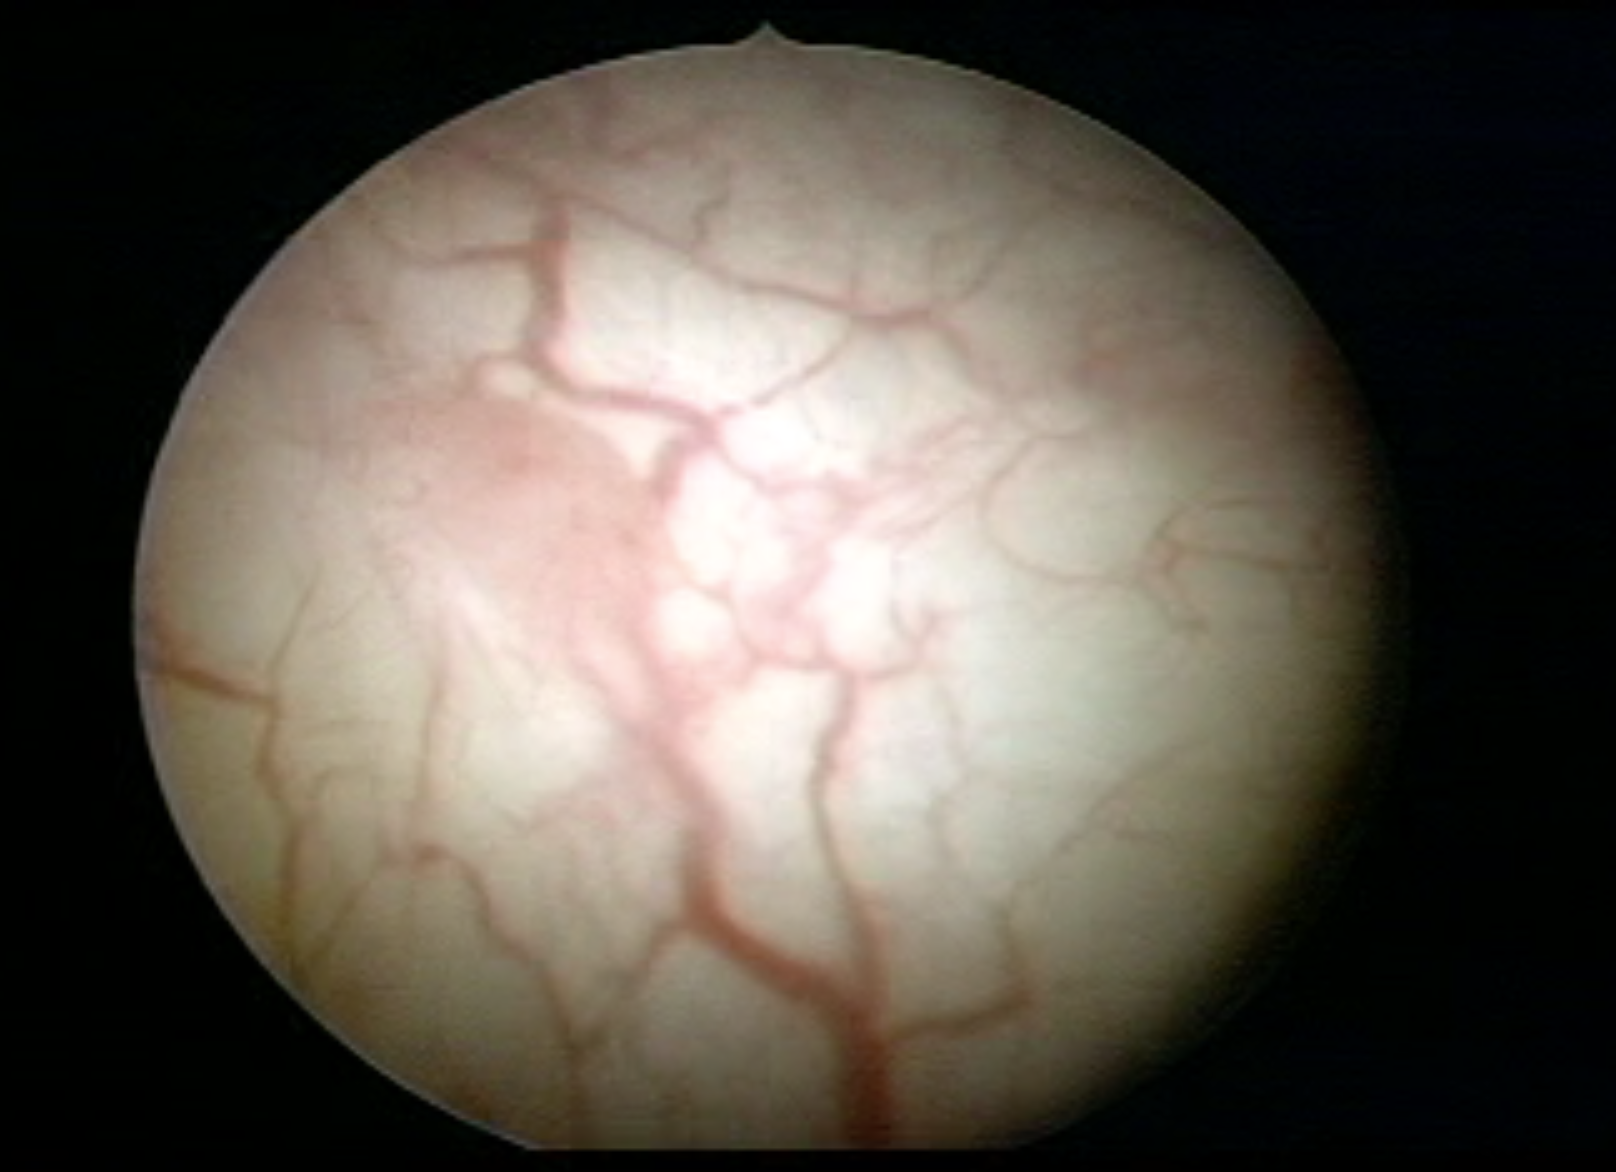
Modality: WLC
Class: Malignant
Subclass: HighGradePapillary
Lesion: L1
Stage: T1
Morphology: Papillary
Bladder cancer association: Yes